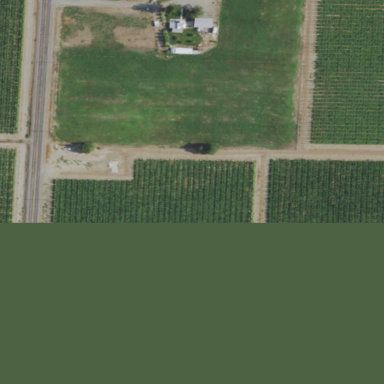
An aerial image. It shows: Orchard.